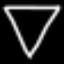
Label: diamond